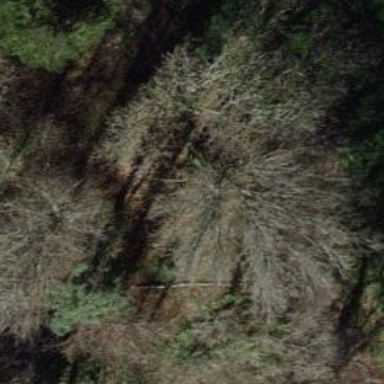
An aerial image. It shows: Brown bench in the vicinity.